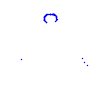
Particle: pion